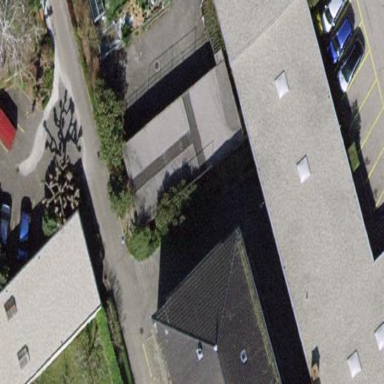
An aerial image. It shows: Garage building.